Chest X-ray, PA view. Patient: 54 years old, sex M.
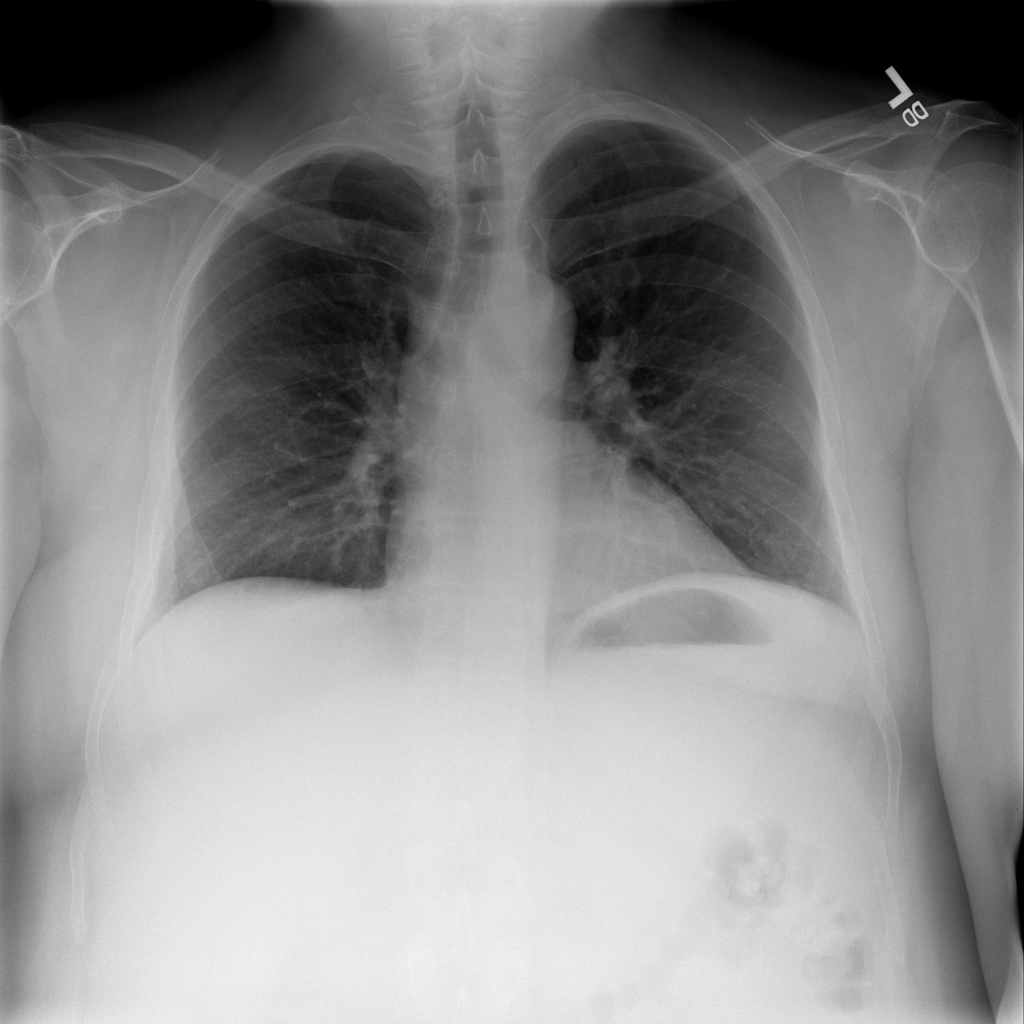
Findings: No Finding